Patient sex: M
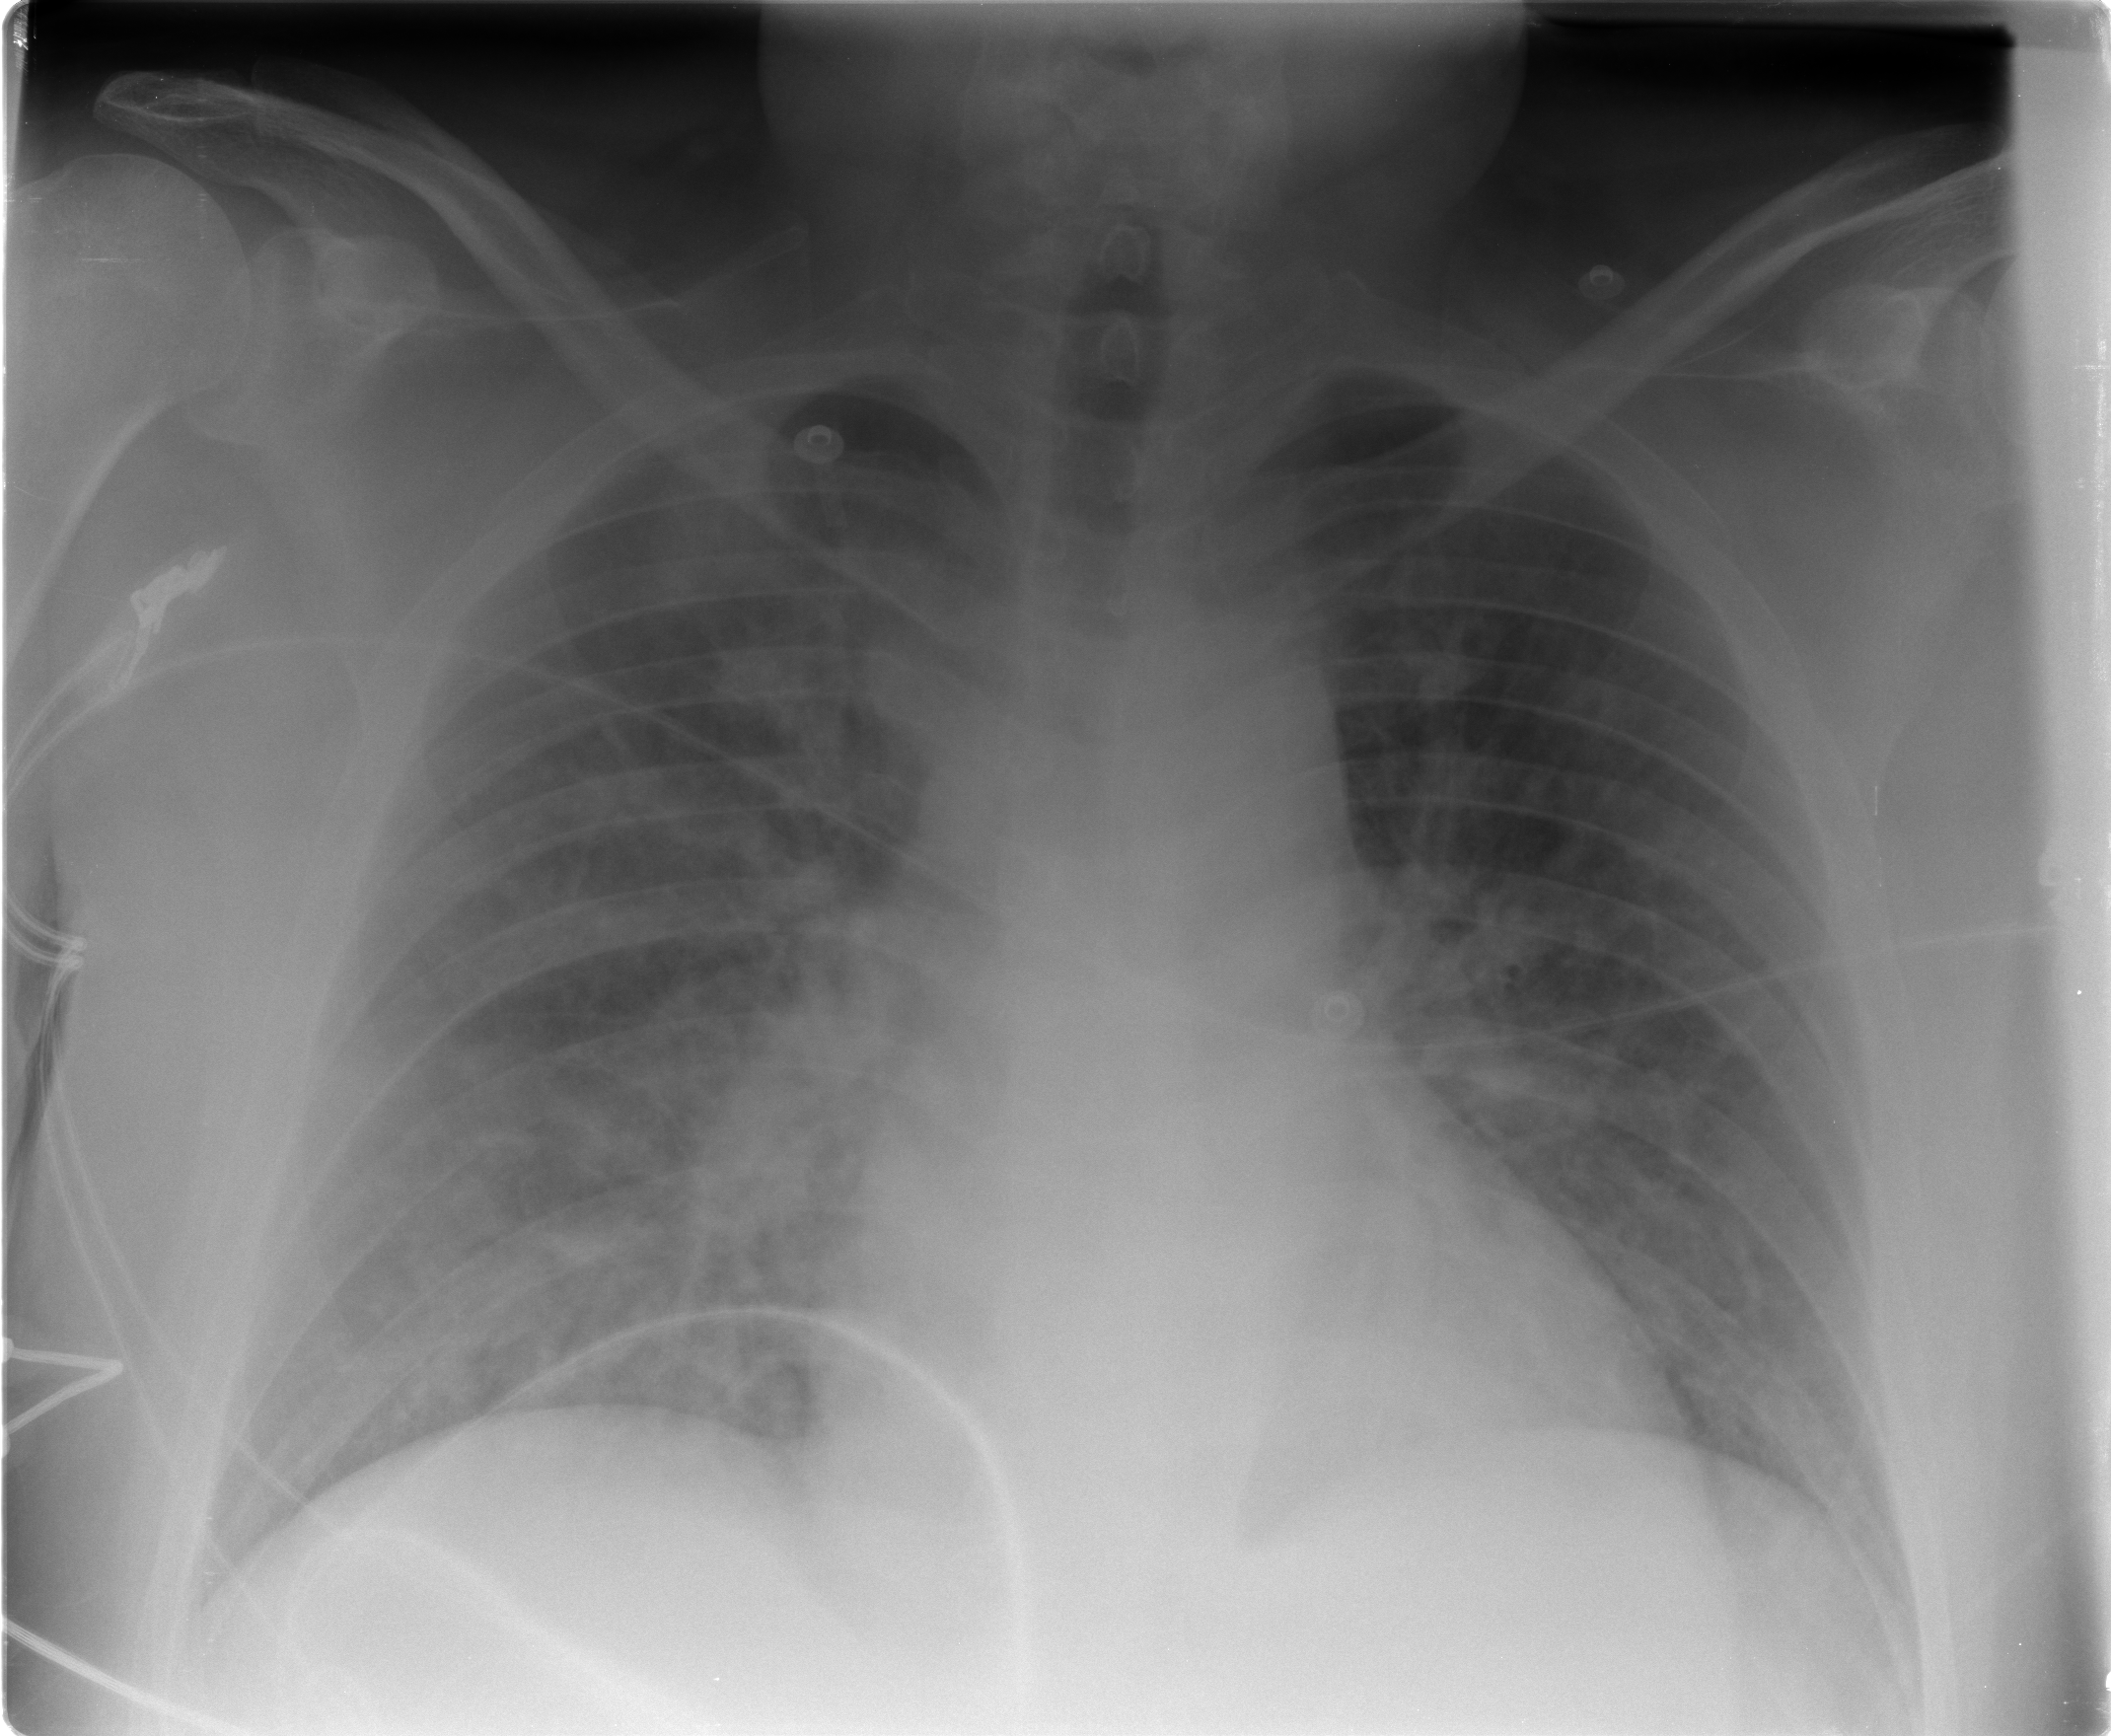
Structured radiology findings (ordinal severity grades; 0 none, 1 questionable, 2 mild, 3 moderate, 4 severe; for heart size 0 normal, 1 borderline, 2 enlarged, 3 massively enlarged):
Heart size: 1
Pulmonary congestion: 0
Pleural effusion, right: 0
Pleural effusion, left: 0
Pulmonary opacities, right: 2
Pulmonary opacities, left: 1
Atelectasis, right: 0
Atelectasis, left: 0